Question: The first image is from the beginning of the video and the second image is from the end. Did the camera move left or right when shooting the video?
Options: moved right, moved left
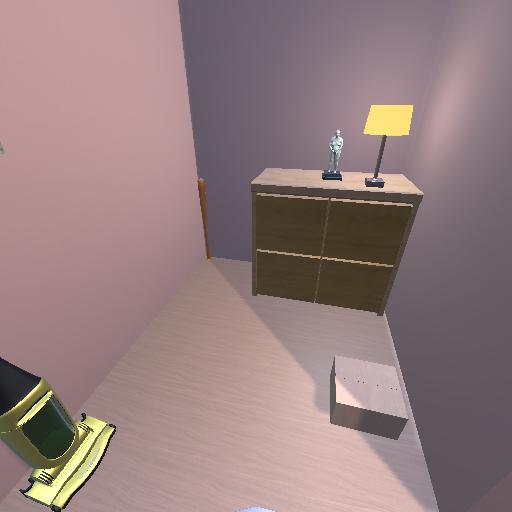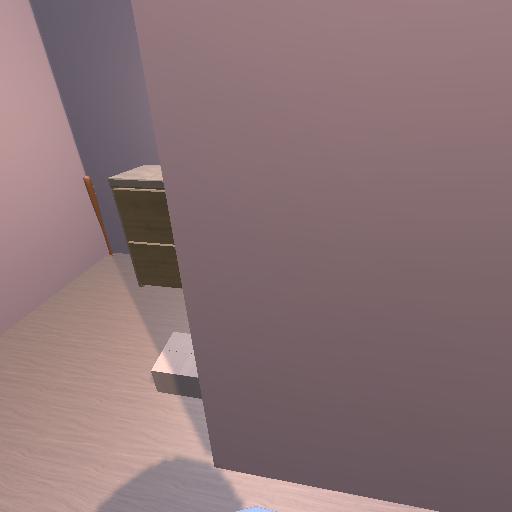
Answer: moved right